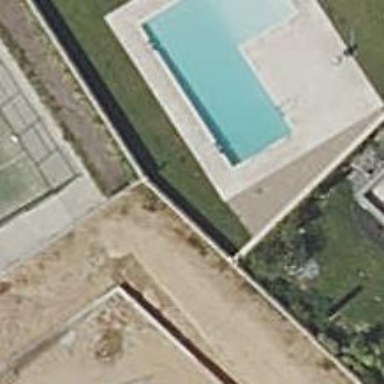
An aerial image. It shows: Swimming pool located in leisure land.